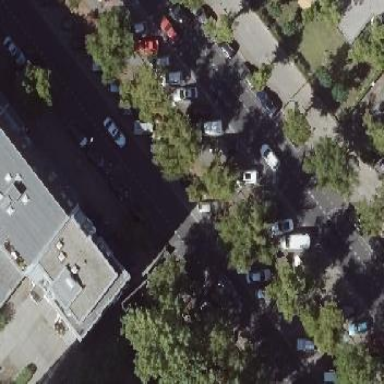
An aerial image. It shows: Parking area with diagonal orientation.